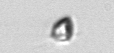
Label: Pyramimonas